Field crop: maize
Growth stage: 2
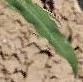
Species: maize